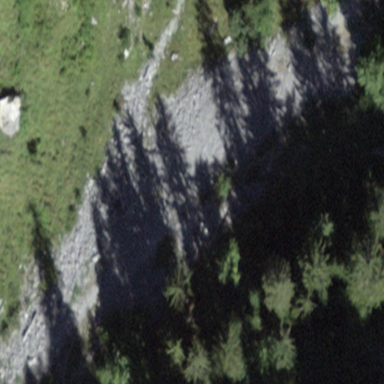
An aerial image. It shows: Natural scree.